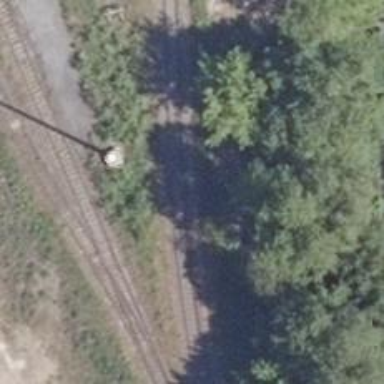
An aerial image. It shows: Rail spur service.